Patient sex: M
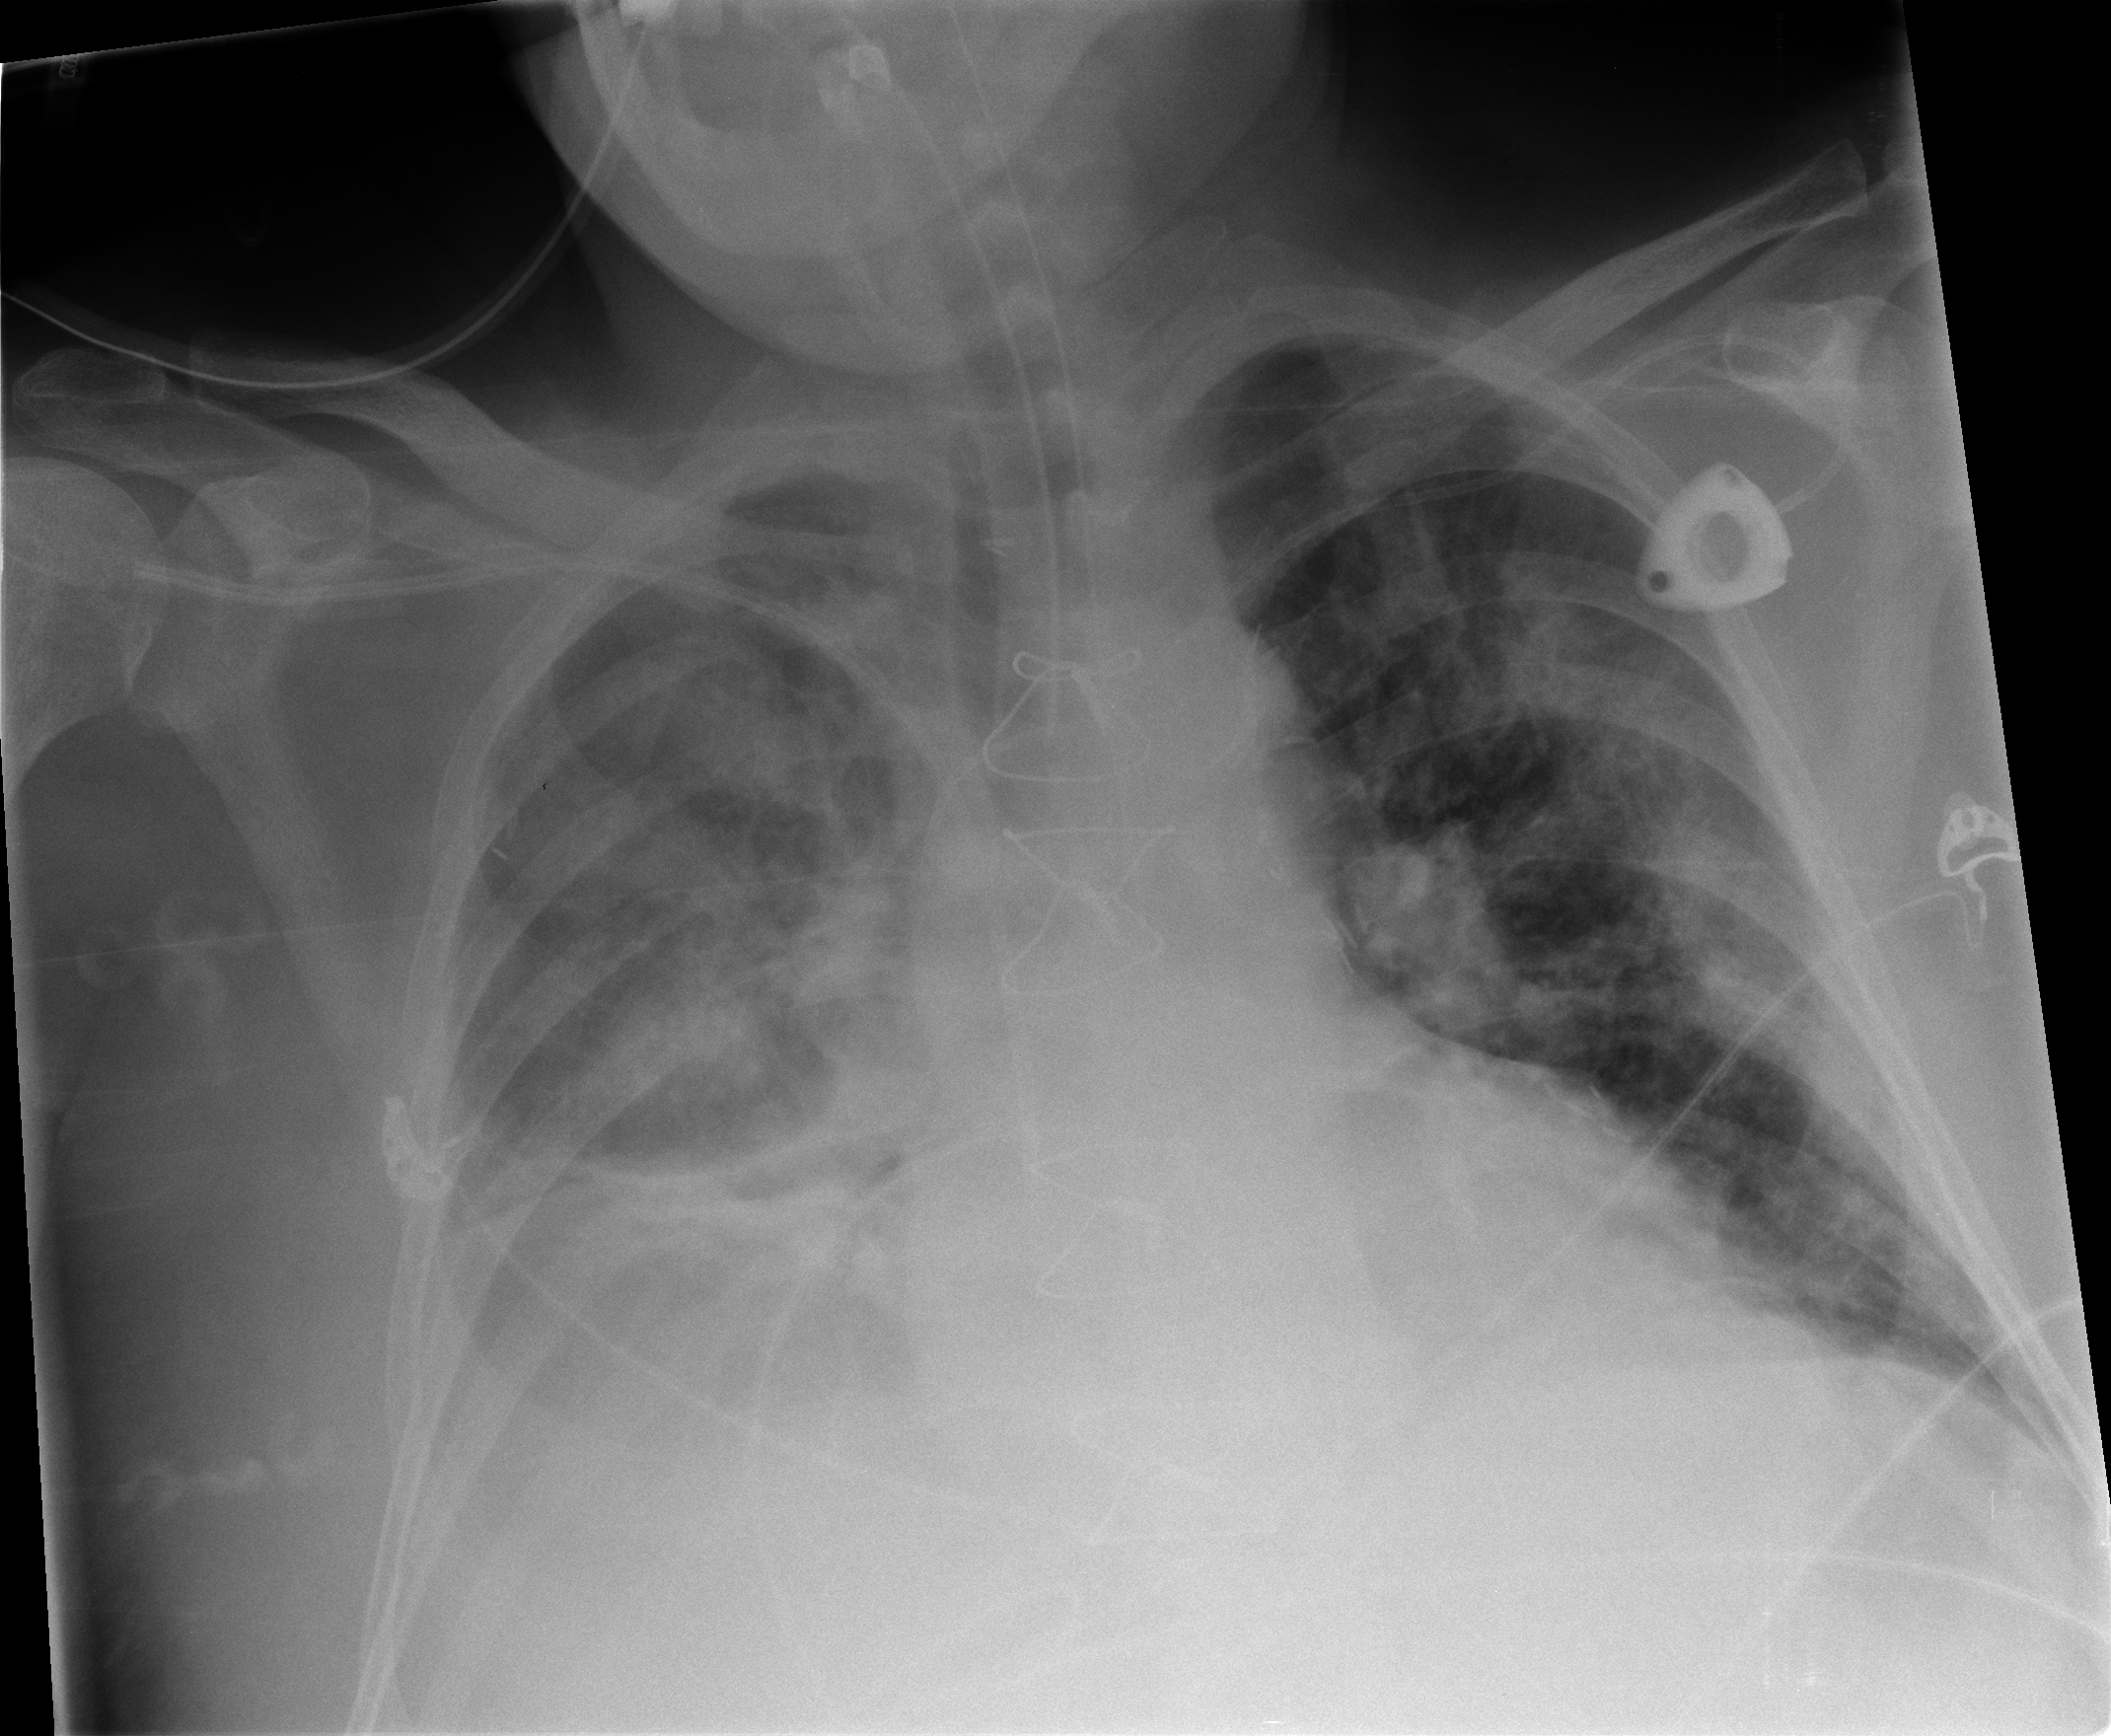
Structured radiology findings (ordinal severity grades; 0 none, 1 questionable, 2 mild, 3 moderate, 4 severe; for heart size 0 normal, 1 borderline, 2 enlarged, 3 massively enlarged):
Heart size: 0
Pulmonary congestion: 2
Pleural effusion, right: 3
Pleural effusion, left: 0
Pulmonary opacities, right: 3
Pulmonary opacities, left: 3
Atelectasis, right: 3
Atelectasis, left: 2